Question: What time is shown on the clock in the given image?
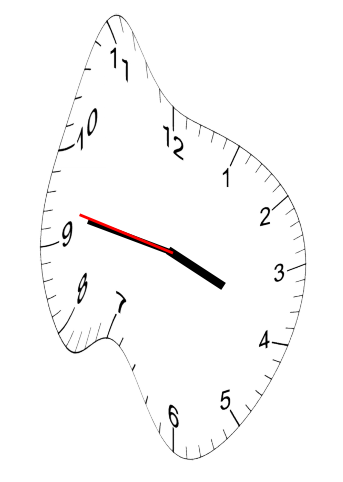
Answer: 03:46:47